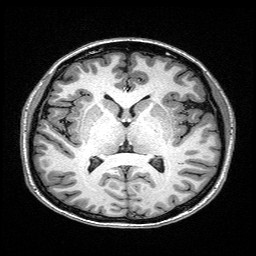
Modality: T1w
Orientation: coronal
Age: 24
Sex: female
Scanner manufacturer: siemens
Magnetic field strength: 3 T
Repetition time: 2.4 s
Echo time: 0.03 s